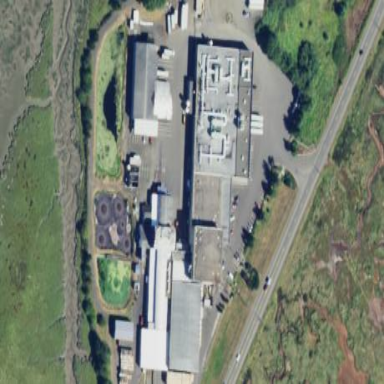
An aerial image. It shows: Industrial area used for food processing.